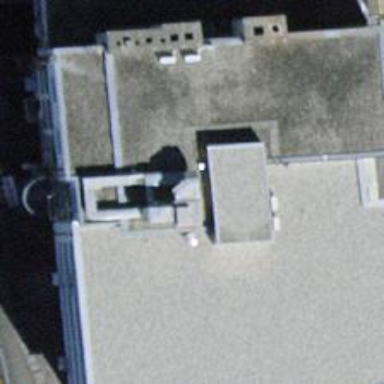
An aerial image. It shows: Part of building.